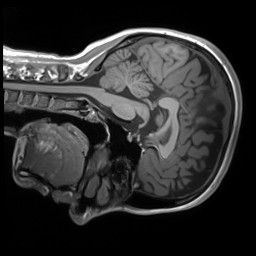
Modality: T1w
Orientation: sagittal
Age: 25
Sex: female
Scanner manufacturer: siemens
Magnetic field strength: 3 T
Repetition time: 1.8 s
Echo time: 0.00241 s